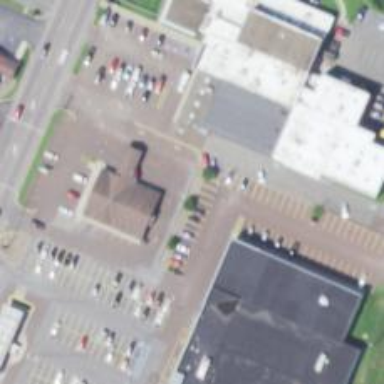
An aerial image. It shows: Supermarket.